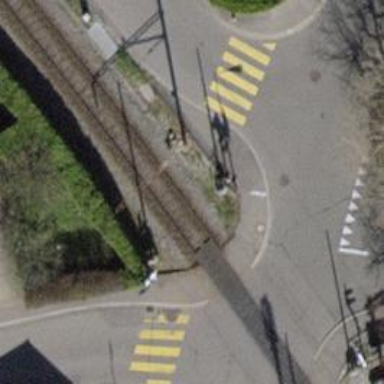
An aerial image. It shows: Kerb serving as barrier.